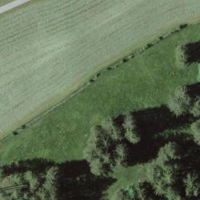
EUNIS habitat code: 41
Species observed at this site:
Sambucus racemosa